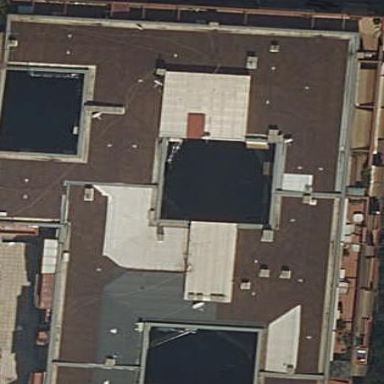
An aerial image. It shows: Part of building.